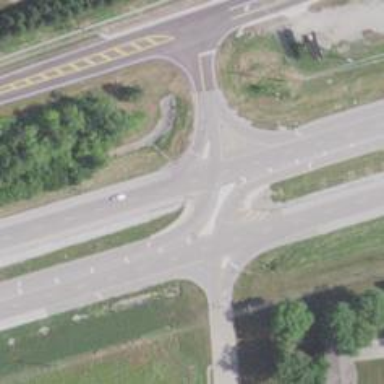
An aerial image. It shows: Trunk link highway.